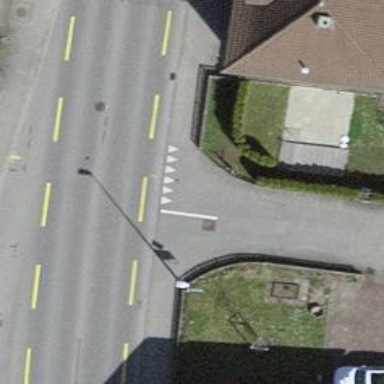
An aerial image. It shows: Road with "give way" sign.